Current action and preconditions to check: trajectory_clear

Your task: For each precondition in the list above, predict whether it will hold at this action.

Consider the current scene as observed from the mobile robot's camera, and analyze the predicted future states of all dynamic agents (e.g., people, animals, vehicles, or any moving entities) within the NEXT SECOND.

IMPORTANT: Only answer "very likely" if you are absolutely certain—based on strong, clear evidence—that a dynamic agent will violate the precondition in the predicted future state. Do NOT answer "very likely" for unlikely, ambiguous, or low-probability risks.

Ask yourself for each precondition: Is there a high probability, with clear and convincing evidence, that the predicted future states of any dynamic agent will interfere with the predicted future state of the currently executing action within the NEXT SECOND, causing that precondition to fail?

Assess the risk level based on these predictions. Use "likely" or "very likely" if motions create a clear risk of interference.

Use "neutral" or "improbable" if agents are nearby but their predicted paths are clearly diverging or non-conflicting.

Failure Risk Categories: "very improbable", "improbable", "neutral", "likely", "very likely"

Answer Format: Output ONLY the probability_of_failure value from these categories: "very improbable", "improbable", "neutral", "likely", "very likely"

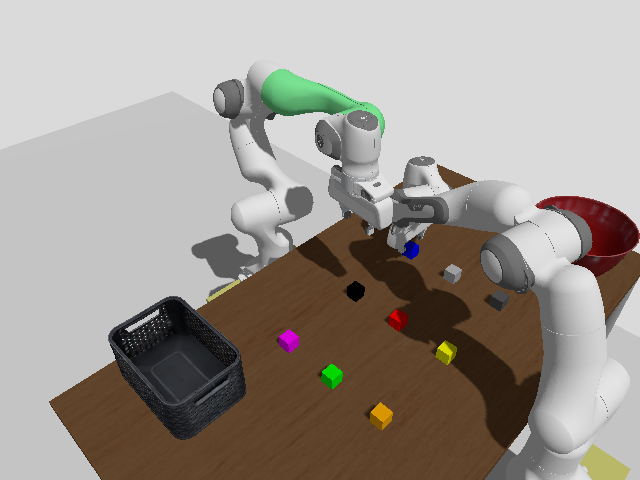

Answer: improbable